Question: I have the following image:.
Is there a function in OpenCV (preferably Python) that can say that the objects in this picture can be divided into parts. For example, the first object consists of two segments (or two lines), the third one of three (or four).
If OpenCV doesn't have such a thing, it'd be great to know about such an algorithm/function anywhere.
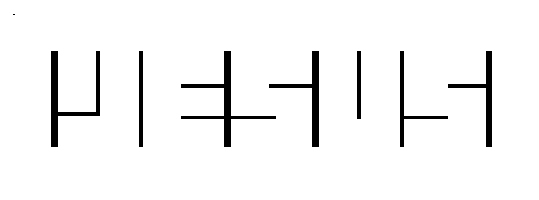
Answer: This problem can be solved by skeletonizing the image and then using <URL>.
<URL> has a good skeletonization method.
It is straight forward to find the 14 lines segments as shown below.
Finally you will need to go through and find which sets of lines intersect to see which belong together.

'''
#!/usr/bin/python
from skimage import morphology
import cv2
import math
import numpy as np
im = cv2.imread("objects.png")
dst = cv2.cvtColor(im, cv2.COLOR_BGR2GRAY)
dst = 1 - dst / 255
dst = morphology.skeletonize(dst).astype(np.uint8)
objs = 255 * dst
#cv2.HoughLinesP(image, rho, theta, threshold[, lines[, minLineLength[, maxLineGap]]])
rho = 1
theta = math.pi / 180
threshold = 1
minLineLength = 3
maxLineGap = 5
lines = np.ndarray([1, 1, 4, 4])
lines = cv2.HoughLinesP(dst, rho, theta, threshold, lines, minLineLength, maxLineGap)
lineColor = (0, 255, 0) # red
for line in lines[0]:
#print line
cv2.line(im, (line[0], line[1]), (line[2], line[3]), lineColor, 1, 8)
#
# Now you need to go through lines and find those that intersect
# You will notice that some lines have small gaps where they should
# join to a perpendicular line. Before find intersections you would
# need to make each line longer (just by adjusting the numbers in lines)
# to get around this problem.
#
cv2.imshow('Objects', objs)
cv2.imshow('Lines', im)
cv2.imwrite('lines.png', im)
cv2.waitKey()
cv2.destroyAllWindows()
'''